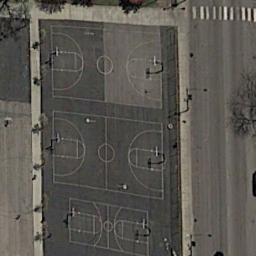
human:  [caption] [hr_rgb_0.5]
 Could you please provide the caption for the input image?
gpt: A row of basketball courts abuts the road .

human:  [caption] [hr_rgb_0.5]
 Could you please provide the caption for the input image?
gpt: Three basketball courts on the vacant lot and a road beside .

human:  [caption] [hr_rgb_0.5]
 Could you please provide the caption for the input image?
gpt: There is a red and blue basketball court in the center of the picture .

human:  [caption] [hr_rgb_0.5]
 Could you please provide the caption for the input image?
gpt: There are three basketball courts on the open place with a road pass by .

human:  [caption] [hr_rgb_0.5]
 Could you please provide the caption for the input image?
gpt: An open space is next to the basketball courts .